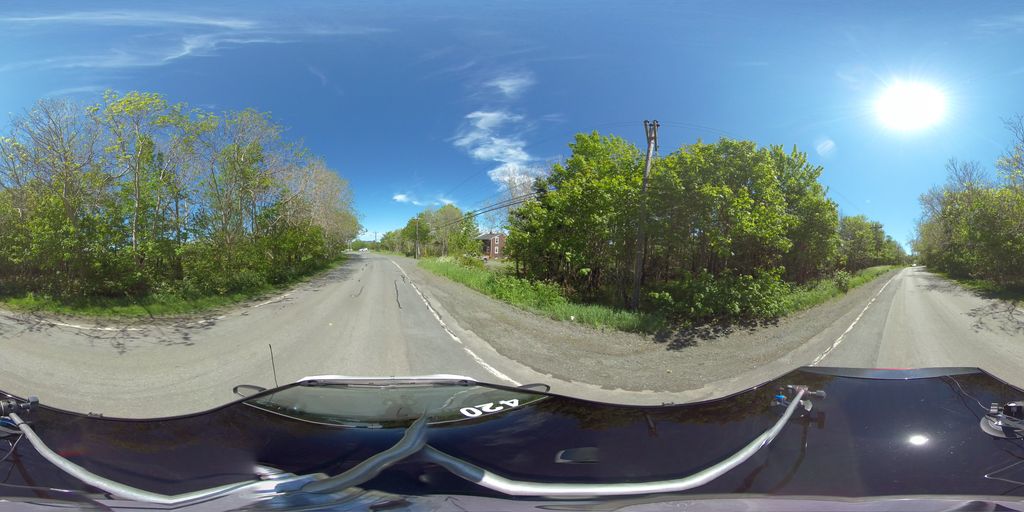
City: st_johns